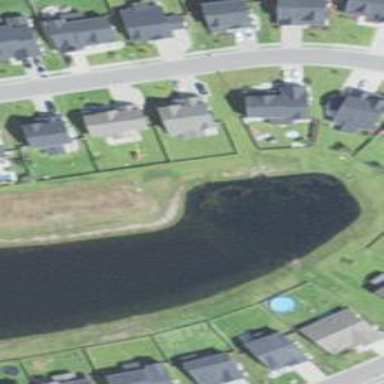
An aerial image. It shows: Pond surrounded by natural water.